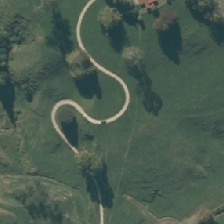
Land cover: high_producing_grassland